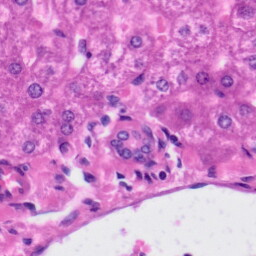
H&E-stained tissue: Liver